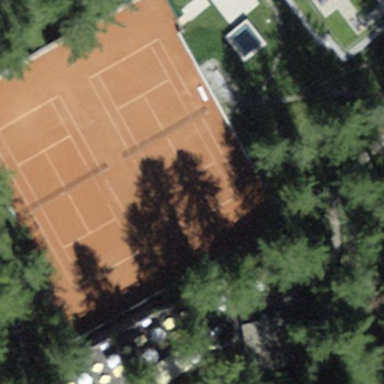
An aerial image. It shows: Tennis court in leisure pitch.